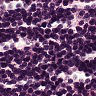
Metastatic tissue present: no